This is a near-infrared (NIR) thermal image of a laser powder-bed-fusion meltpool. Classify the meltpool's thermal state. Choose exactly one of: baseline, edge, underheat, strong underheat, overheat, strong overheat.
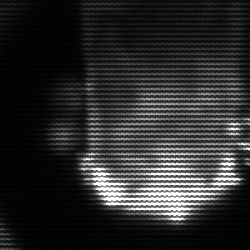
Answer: baseline